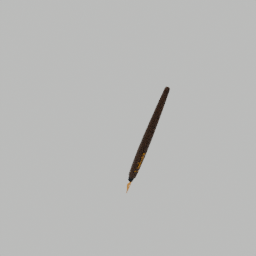
Label: tools